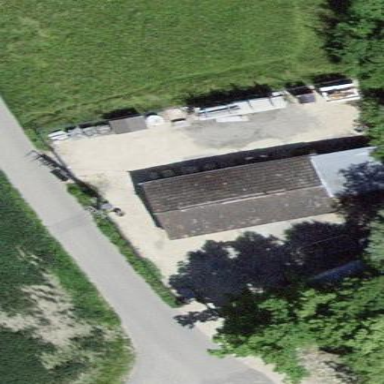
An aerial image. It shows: Shed.